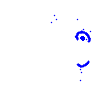
Particle: electron